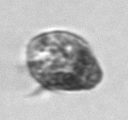
Label: Mesodinium